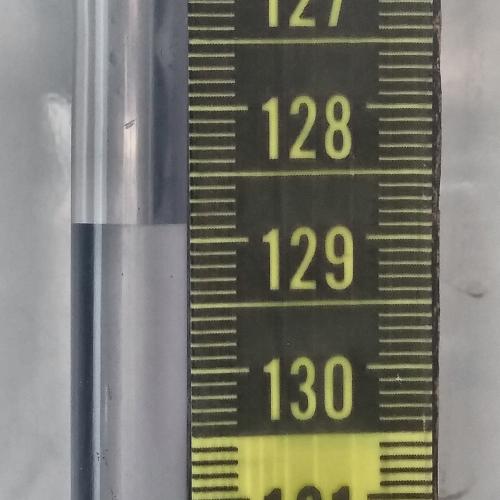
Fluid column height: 128.9 cm